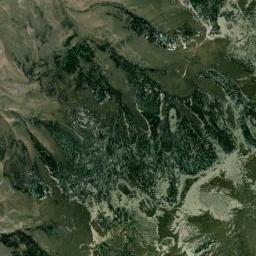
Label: mountain